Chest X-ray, AP view. Patient: 48 years old, sex F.
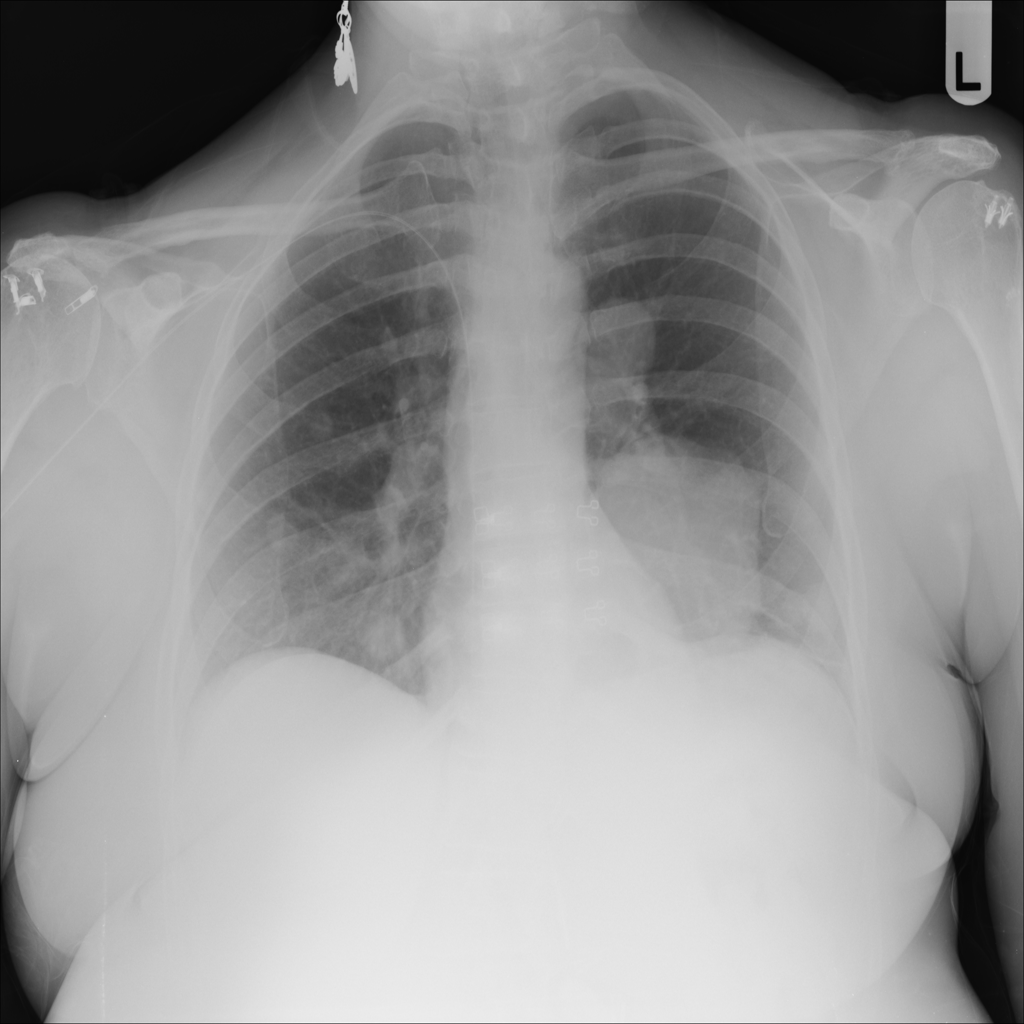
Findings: No Finding